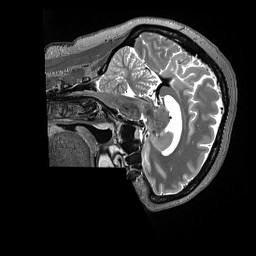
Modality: T2w
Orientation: sagittal
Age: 54
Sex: female
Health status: ill
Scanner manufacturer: siemens
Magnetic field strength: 3 T
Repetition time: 3.2 s
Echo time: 0.563 s